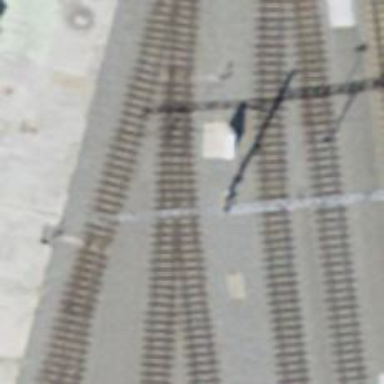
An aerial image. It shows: Narrow-gauge railway yard with electrified contact lines.